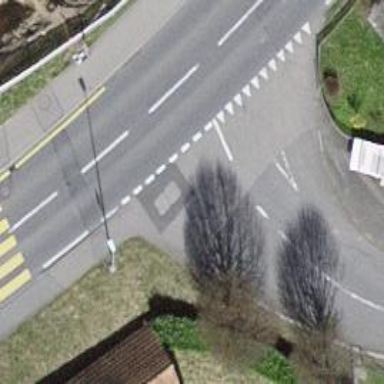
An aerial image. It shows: Unmarked crossing on the road.